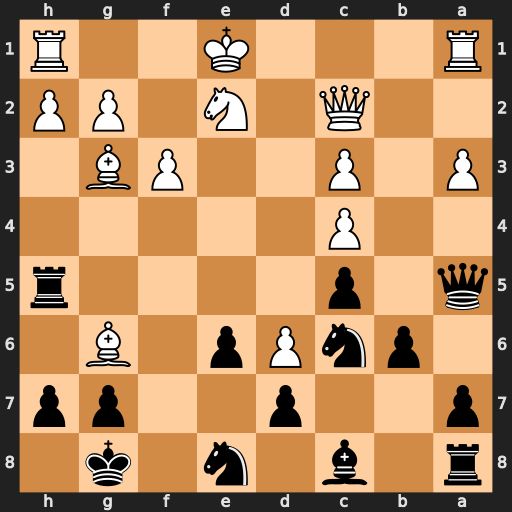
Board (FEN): r1b1n1k1/p2p2pp/1pnPp1B1/q1p4r/2P5/P1P2PB1/2Q1N1PP/R3K2R
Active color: b
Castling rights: KQ
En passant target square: -
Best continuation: hxg6